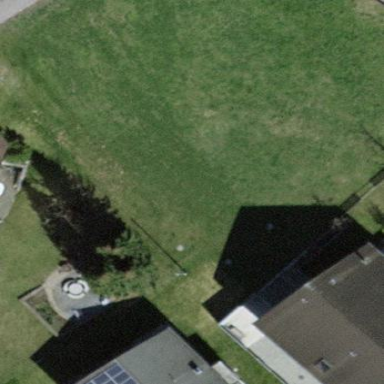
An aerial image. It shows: Area covered with grass.